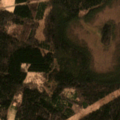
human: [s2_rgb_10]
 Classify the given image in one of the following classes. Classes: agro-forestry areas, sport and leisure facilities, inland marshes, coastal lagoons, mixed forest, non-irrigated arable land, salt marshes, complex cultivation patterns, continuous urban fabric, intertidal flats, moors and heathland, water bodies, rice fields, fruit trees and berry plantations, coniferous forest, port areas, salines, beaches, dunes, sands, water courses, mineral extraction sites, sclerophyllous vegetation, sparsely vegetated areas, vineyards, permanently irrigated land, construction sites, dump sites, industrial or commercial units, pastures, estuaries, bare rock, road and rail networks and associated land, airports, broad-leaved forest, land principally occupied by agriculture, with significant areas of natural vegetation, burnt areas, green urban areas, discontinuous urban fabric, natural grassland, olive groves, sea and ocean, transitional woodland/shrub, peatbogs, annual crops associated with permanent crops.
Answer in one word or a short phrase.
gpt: pastures, complex cultivation patterns, mixed forest, transitional woodland/shrub, peatbogs